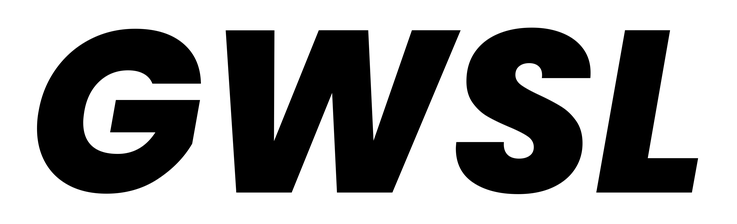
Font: Poppins-ExtraBoldItalic